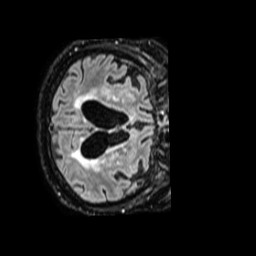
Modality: FLAIR
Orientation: axial
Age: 67
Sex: female
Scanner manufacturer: philips
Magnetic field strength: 1.5 T
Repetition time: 4.8 s
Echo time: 0.3363 s